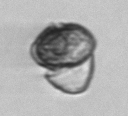
Label: Kryptoperidinium_triquetrum